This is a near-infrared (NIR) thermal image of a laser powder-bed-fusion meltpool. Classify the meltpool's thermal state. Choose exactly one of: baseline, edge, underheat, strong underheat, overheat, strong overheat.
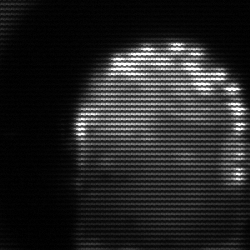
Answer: baseline